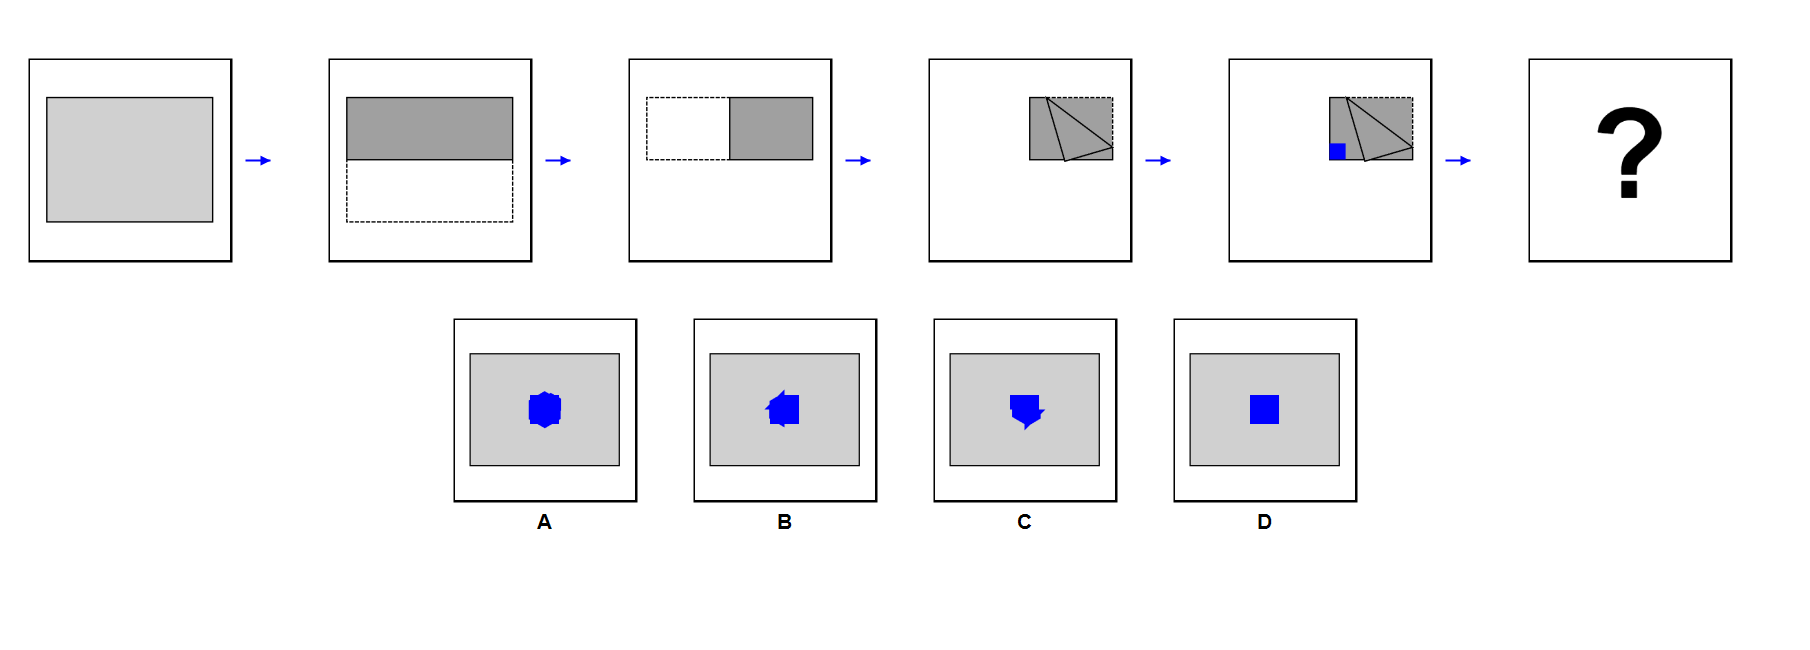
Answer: D